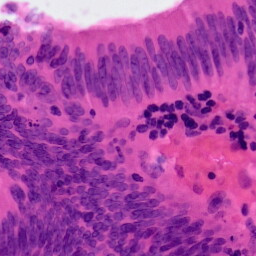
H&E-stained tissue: Colon